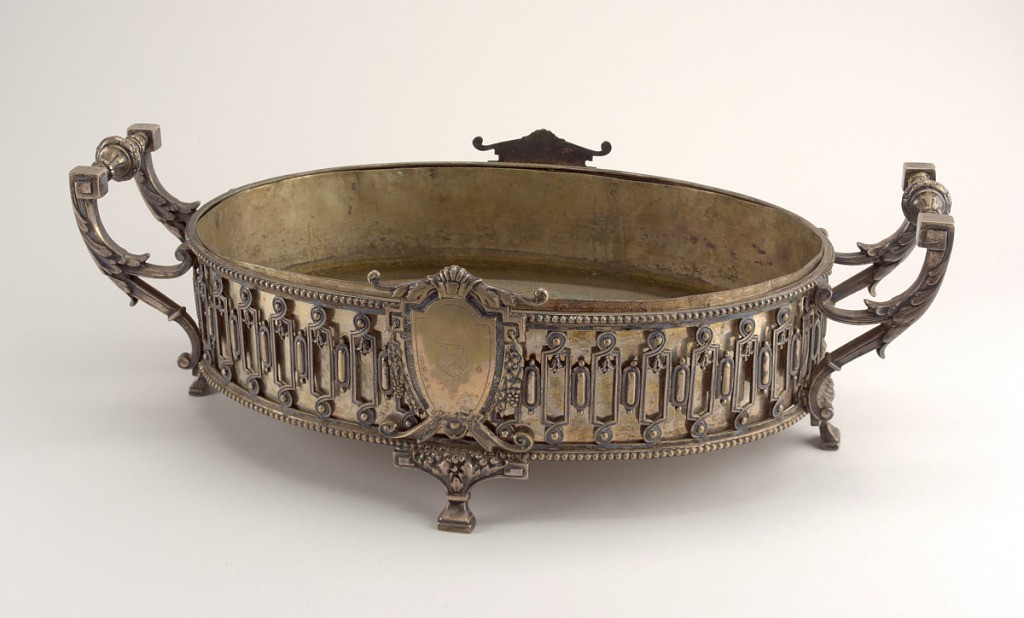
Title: Plant Stand (Jardinière)
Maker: Bruckmann & Sohne, German, 1805 – 1973
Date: late 19th century
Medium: silver plated, metal
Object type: jardinière
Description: Adam style oval planter with scroll handles; pierced bell flower decoration and center crest. Silver-plated liner.